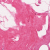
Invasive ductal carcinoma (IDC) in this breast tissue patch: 0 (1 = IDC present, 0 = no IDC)